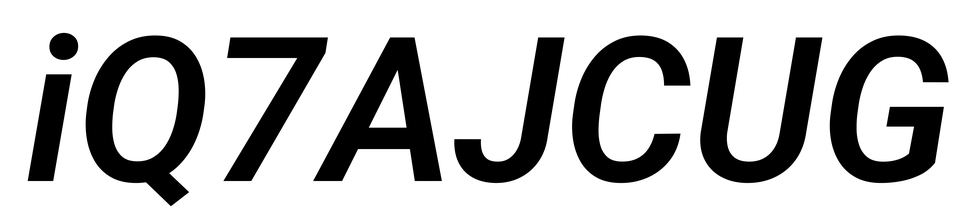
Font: Roboto-Italic_SemiBold_Italic